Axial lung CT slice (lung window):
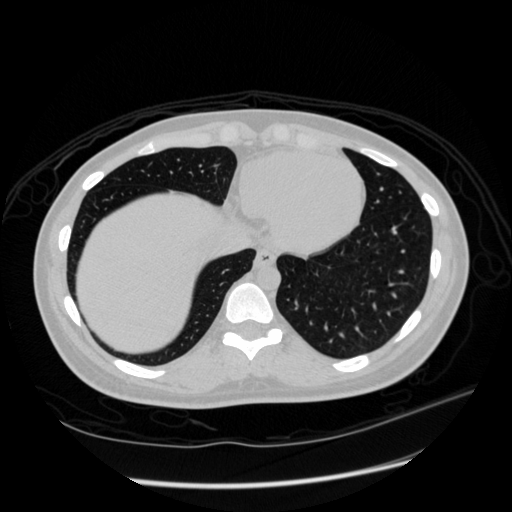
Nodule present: no